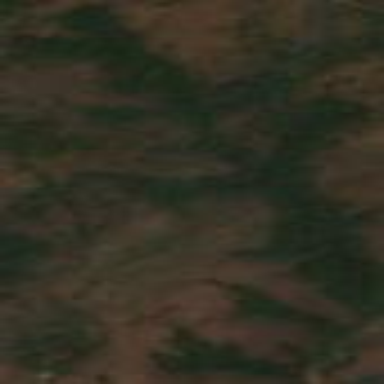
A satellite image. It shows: Forest area.